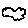
Label: cloud